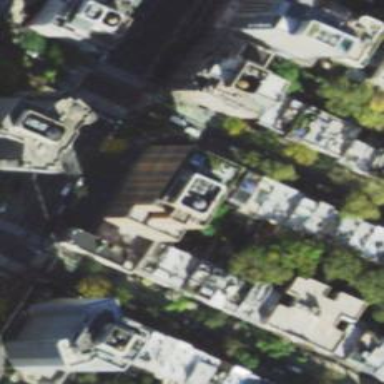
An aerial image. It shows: Concrete roof atop apartment building.